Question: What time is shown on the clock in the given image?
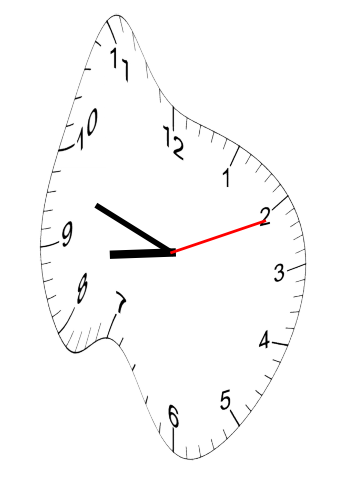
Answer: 08:48:11